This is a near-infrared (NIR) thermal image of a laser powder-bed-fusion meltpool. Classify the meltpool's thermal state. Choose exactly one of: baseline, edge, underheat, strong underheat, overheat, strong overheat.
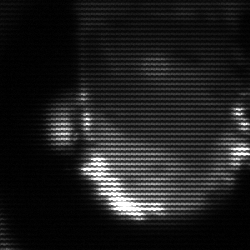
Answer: baseline